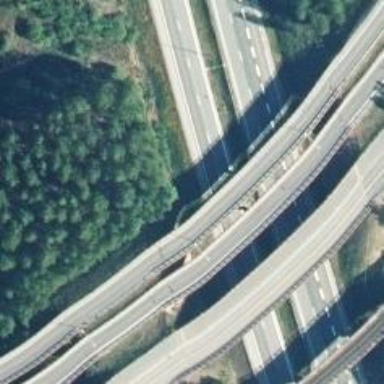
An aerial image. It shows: Motorway bridge with asphalt surface.